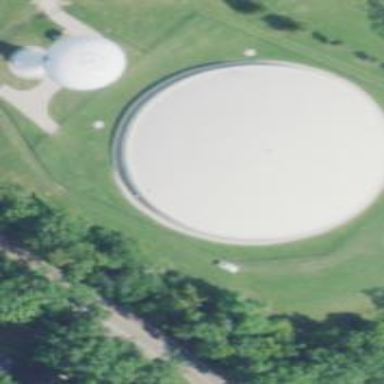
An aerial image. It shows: Covered reservoir building for storage tank.